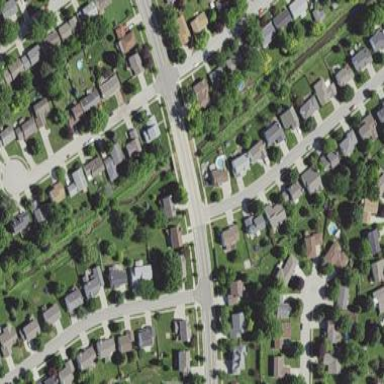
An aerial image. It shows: Neighbourhood with single-family residential houses.